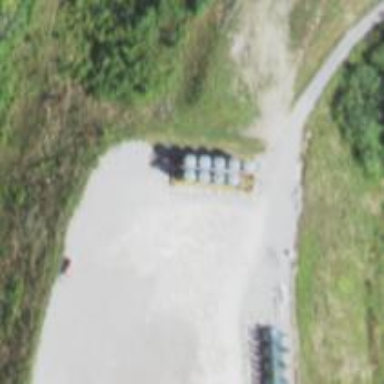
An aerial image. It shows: Storage tank with man-made structure.